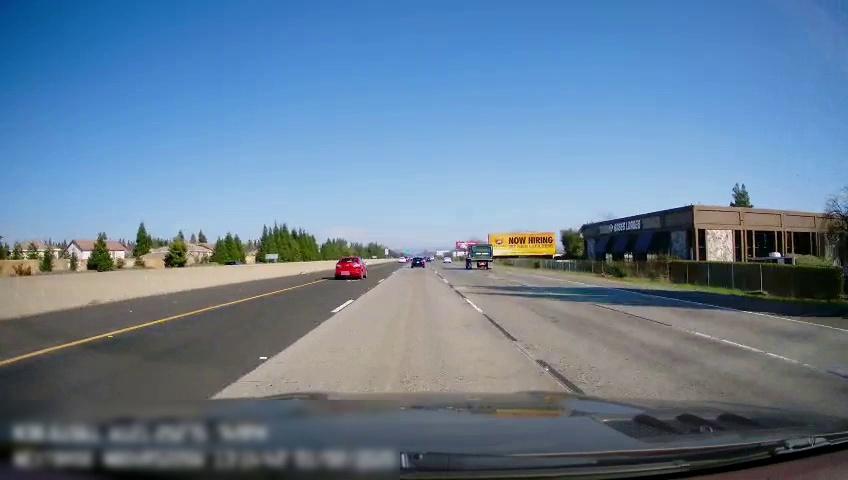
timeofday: Day
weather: Sunny
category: Vehicles | Car
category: Drivable Space
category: Vehicles | Truck
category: Vehicles | Car
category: Vehicles | Car
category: Lanes | Alternate Lane
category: Lanes | Alternate Lane
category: Lanes | Current Lane
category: Lanes | Current Lane
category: Lanes | Alternate Lane